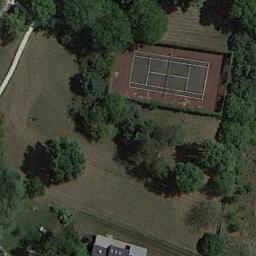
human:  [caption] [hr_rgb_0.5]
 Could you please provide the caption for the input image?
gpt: The tennis court is on the bare land next to some trees .

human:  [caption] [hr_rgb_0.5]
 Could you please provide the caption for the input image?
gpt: The tennis court is surrounded by trees .

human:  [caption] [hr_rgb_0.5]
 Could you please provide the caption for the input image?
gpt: The four tennis courts are blue in the middle and red in the surroundings .

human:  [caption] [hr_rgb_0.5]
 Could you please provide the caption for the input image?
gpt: Tennis court on the lawn surrounded by trees .

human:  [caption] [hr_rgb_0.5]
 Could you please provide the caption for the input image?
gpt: There are some green trees around the tennis court .